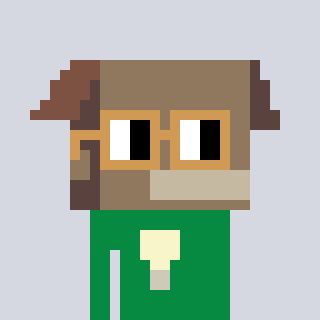
a pixel art character with square brown glasses, a box-shaped head and a green-colored body on a cool background